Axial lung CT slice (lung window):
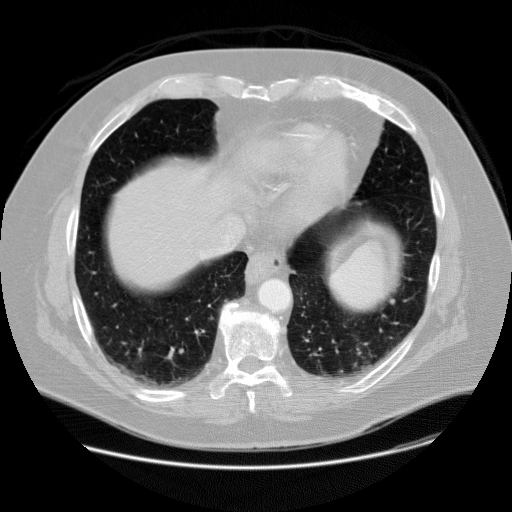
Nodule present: no